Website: walmart
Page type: payment
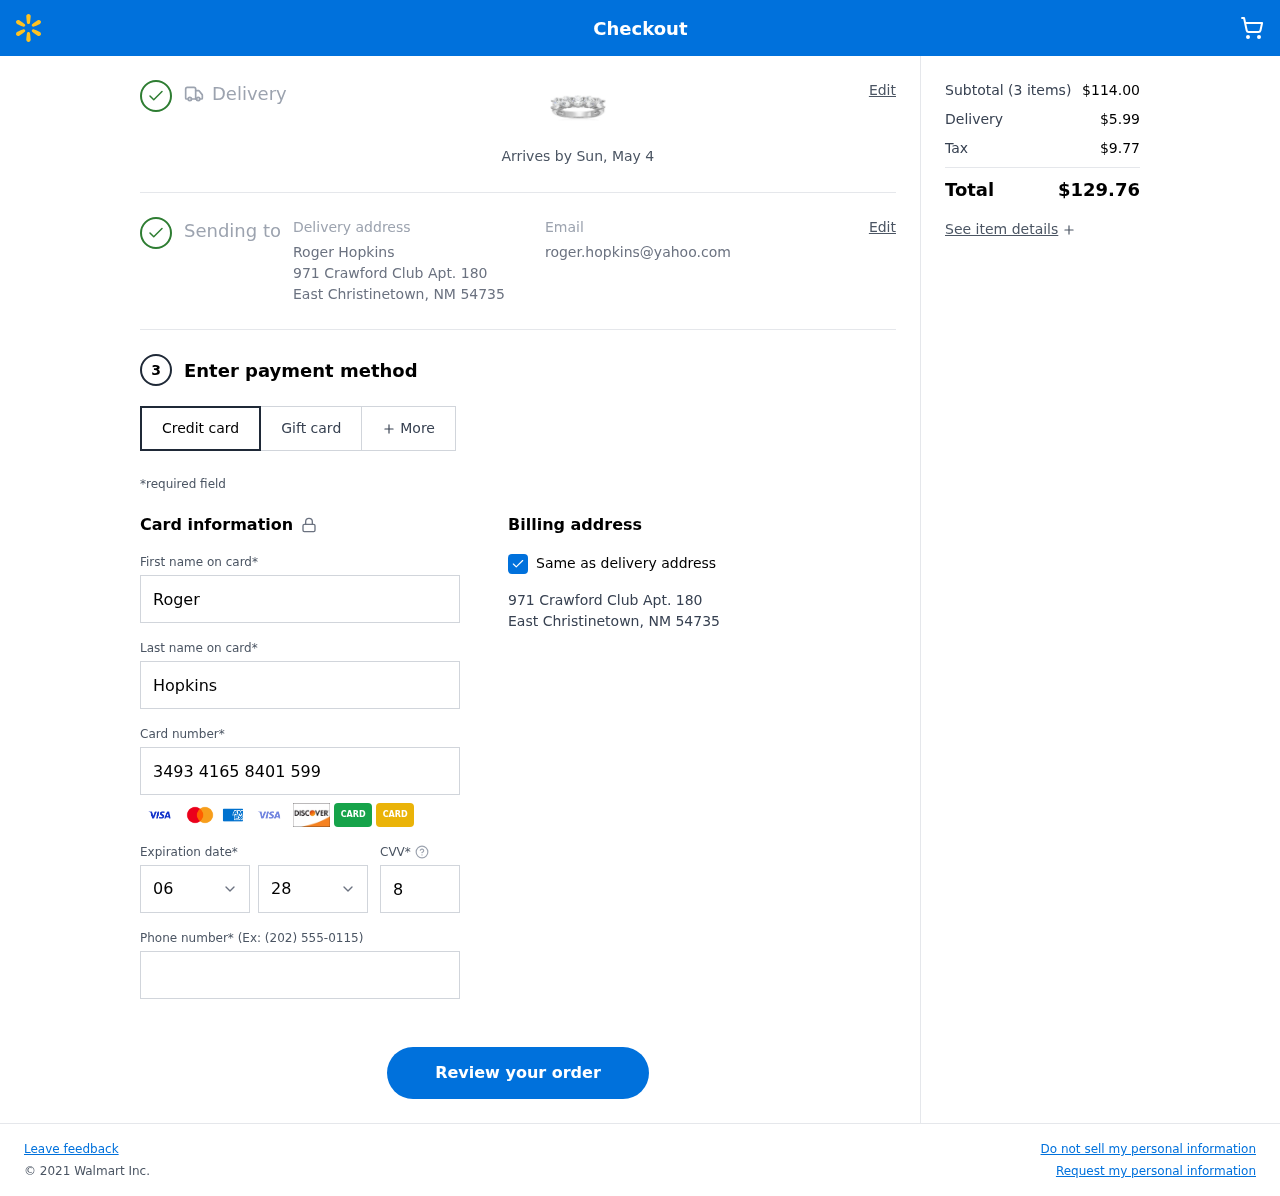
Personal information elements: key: PII_CARD_CVV
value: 8303
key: PII_CARD_EXPIRY_MONTH
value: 06
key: PII_CARD_EXPIRY_YEAR
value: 28
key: PII_CARD_NUMBER
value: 3493 4165 8401 599
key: PII_CITY
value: East Christinetown
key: PII_EMAIL
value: roger.hopkins@yahoo.com
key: PII_FIRSTNAME
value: Roger
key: PII_FULLNAME
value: Roger Hopkins
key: PII_LASTNAME
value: Hopkins
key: PII_PHONE
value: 2936414014
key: PII_POSTCODE
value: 54735
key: PII_STATE_ABBR
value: NM
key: PII_STREET
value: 971 Crawford Club Apt. 180
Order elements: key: ORDER_DELIVERY_DATE
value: Arrives by Sun, May 4
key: ORDER_NUM_ITEMS
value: (3 items)
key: ORDER_SUBTOTAL
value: $114.00
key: ORDER_SHIPPING_COST
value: $5.99
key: ORDER_TAX
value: $9.77
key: ORDER_TOTAL
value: $129.76